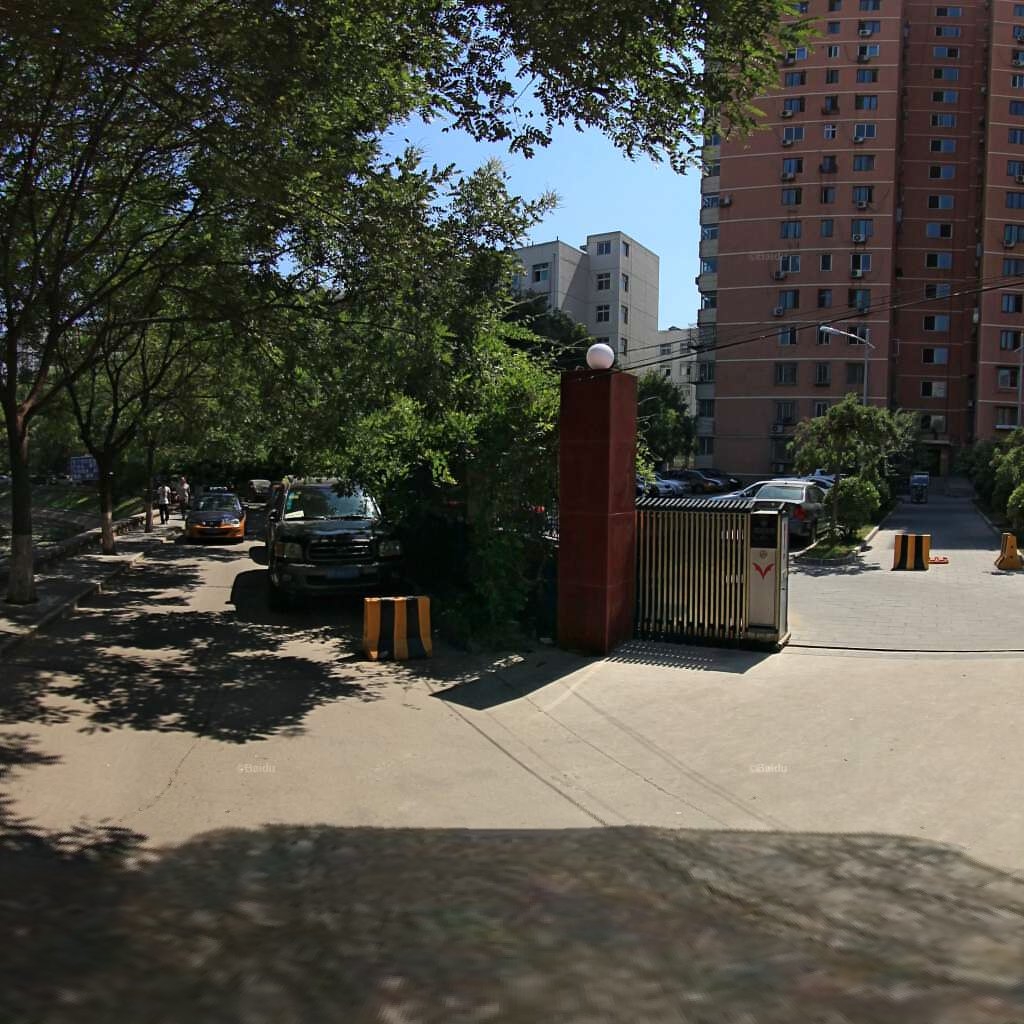
Region: Haidian
Road damage annotations: longitudinal crack, longitudinal crack